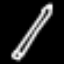
Label: pencil